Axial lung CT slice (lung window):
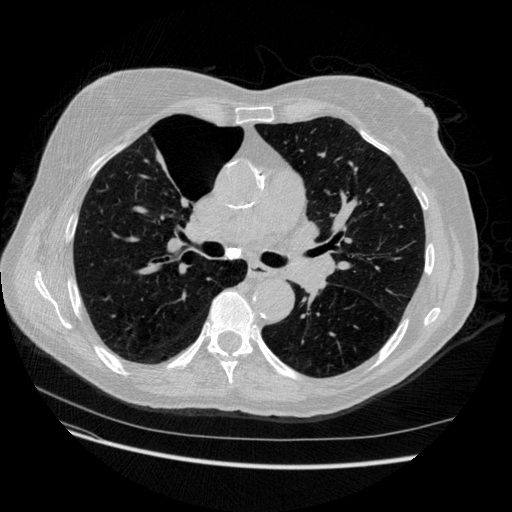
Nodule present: no